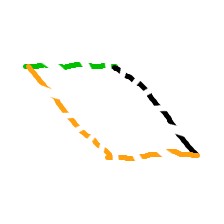
Shape: parallelogram